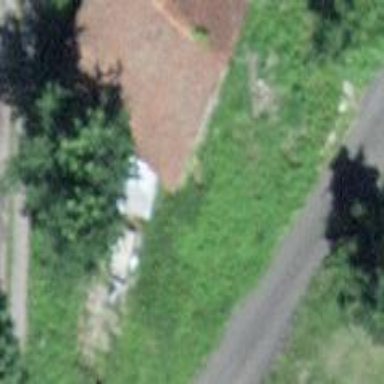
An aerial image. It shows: Barn.